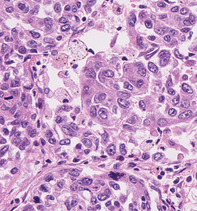
Tumor epithelial tissue: yes
Tumor-associated stroma tissue: yes
Normal tissue: no